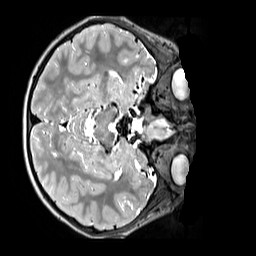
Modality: T2w
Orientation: axial
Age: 9
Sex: male
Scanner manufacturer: siemens
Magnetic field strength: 3 T
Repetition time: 3.2 s
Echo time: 0.408 s